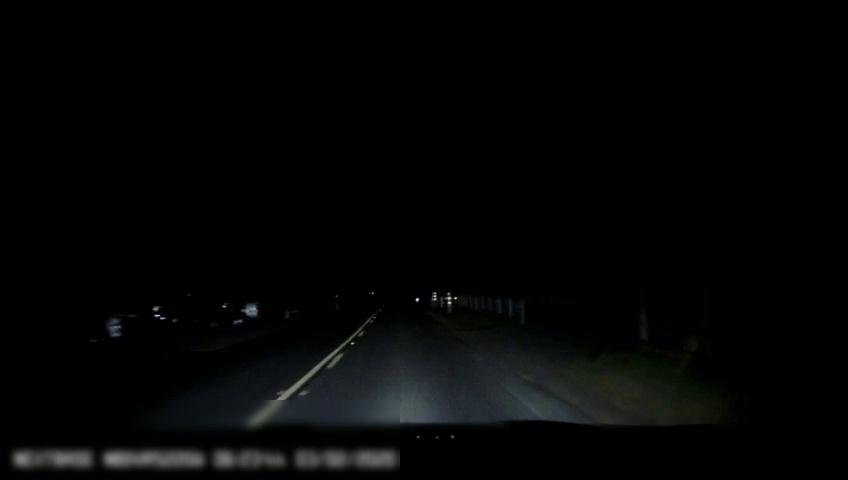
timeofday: Night
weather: Other
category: Drivable Space
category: Vehicles | Car
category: Lanes | Current Lane
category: Lanes | Alternate Lane